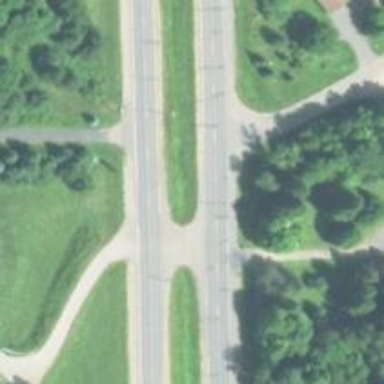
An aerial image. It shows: Secondary road with asphalt surface.